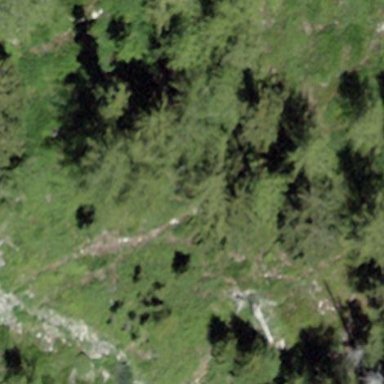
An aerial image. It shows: Forest area dominated by needle-leaved trees.